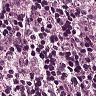
Metastatic tissue present: yes